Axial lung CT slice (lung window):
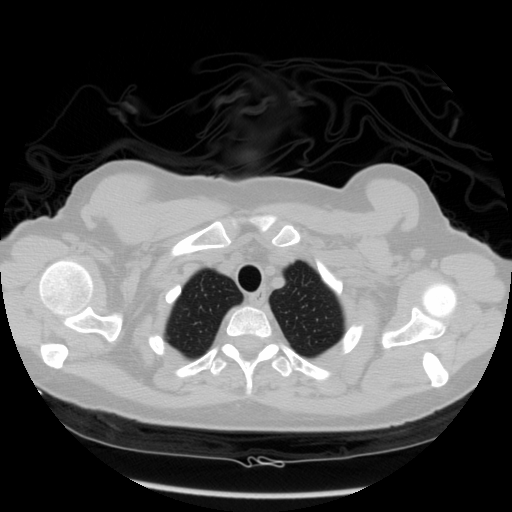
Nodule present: no